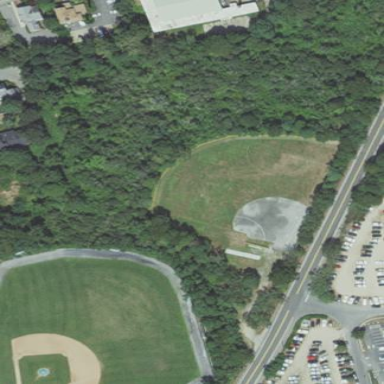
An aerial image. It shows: Baseball pitch for leisure land.